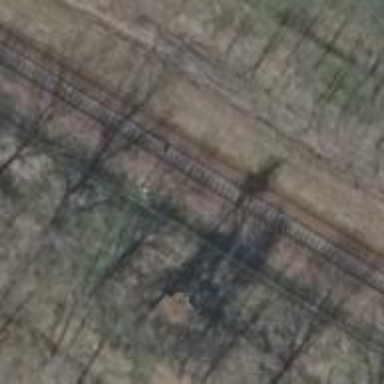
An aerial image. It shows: Railway track with contact lines for electrification.